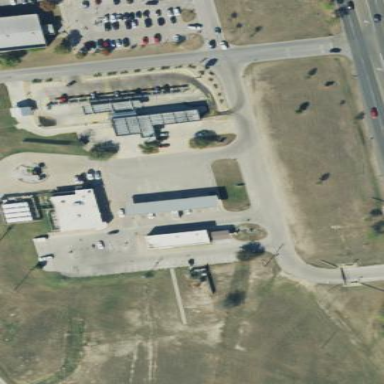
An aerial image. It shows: Fuel station.